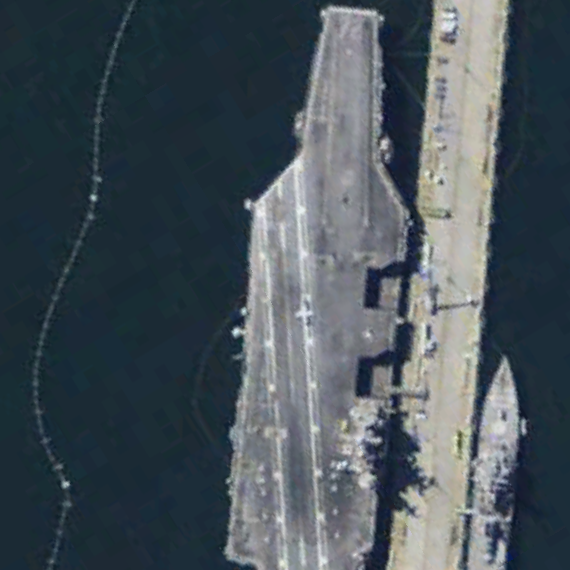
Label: aircraft_carrier